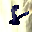
Label: 8